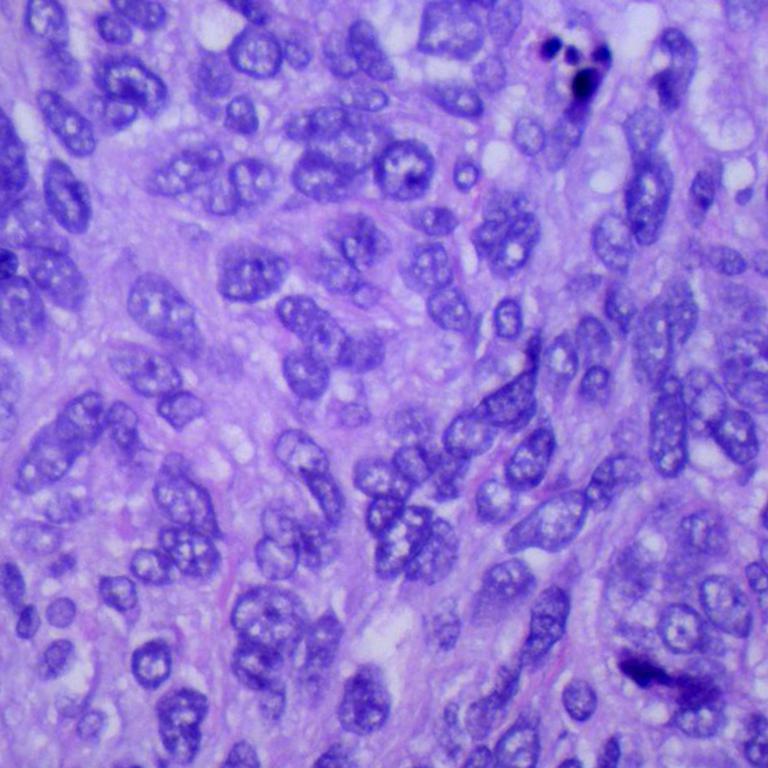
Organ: lung
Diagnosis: squamous carcinomas